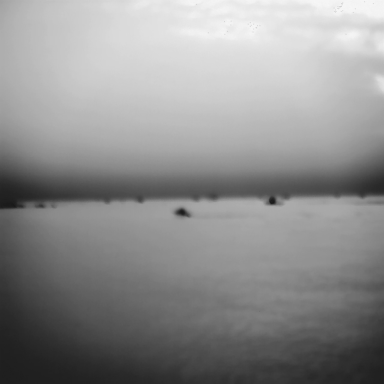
There are six objects shown in the infrared image, including a canoe, and five bulk_carriers.